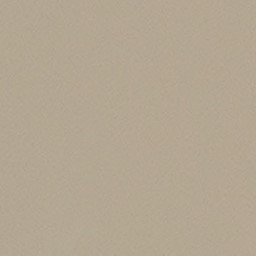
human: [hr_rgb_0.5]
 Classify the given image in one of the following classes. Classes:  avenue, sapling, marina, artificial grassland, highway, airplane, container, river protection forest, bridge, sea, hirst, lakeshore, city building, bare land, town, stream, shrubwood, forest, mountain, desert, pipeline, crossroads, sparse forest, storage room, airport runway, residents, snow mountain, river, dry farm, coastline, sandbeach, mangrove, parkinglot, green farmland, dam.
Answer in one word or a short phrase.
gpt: desert